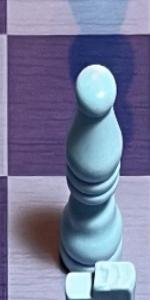
Label: Bishop_White